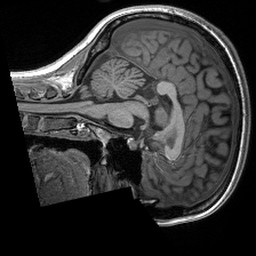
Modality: T1w
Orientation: sagittal
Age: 20
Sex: female
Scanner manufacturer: siemens
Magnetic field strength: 3 T
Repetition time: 2.4 s
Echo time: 0.00191 s